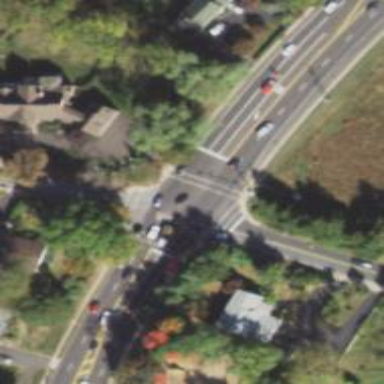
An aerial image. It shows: Marked crossing on footway.